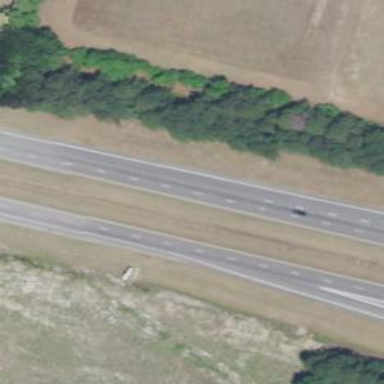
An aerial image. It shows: View of motorway.